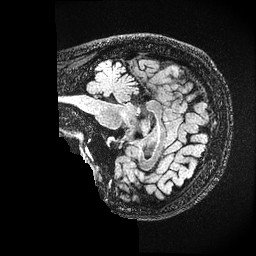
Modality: FLAIR
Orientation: sagittal
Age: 43
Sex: female
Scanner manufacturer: ge
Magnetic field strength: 3 T
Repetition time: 4.802 s
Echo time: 0.1171 s